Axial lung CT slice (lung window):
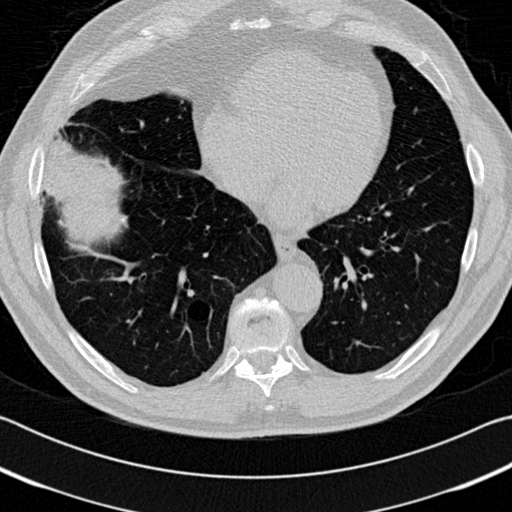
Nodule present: no